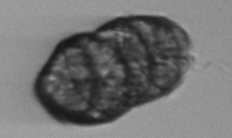
Label: Margalefidinium